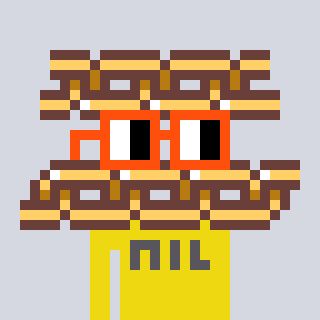
a pixel art character with square orange glasses, a chain-shaped head and a yellow-colored body on a cool background